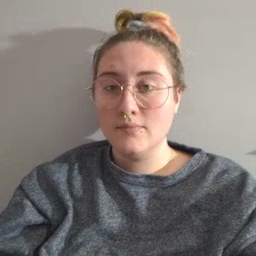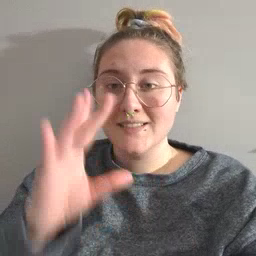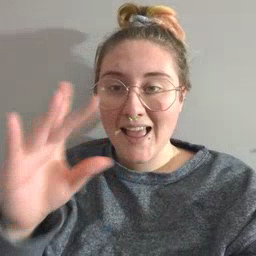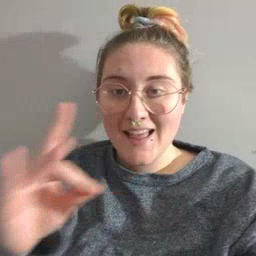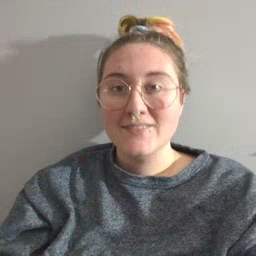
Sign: say